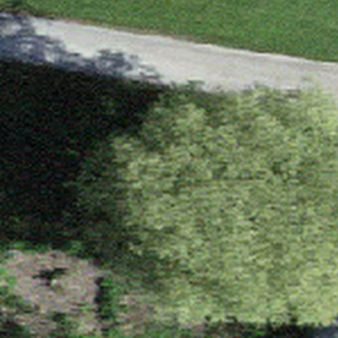
Label: other